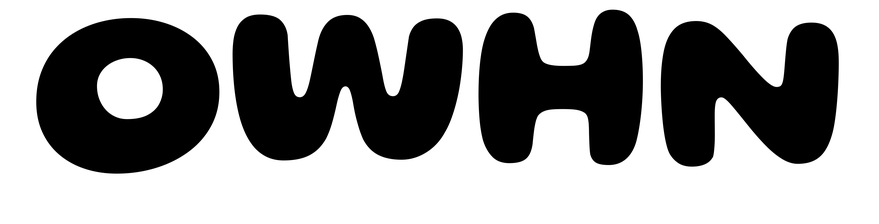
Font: Gluten_Bold